Interaction volume radius: 5 \u00c5
Interaction volume height: 45 \u00c5
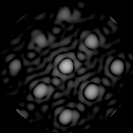
Disorder parameter: 0.08166